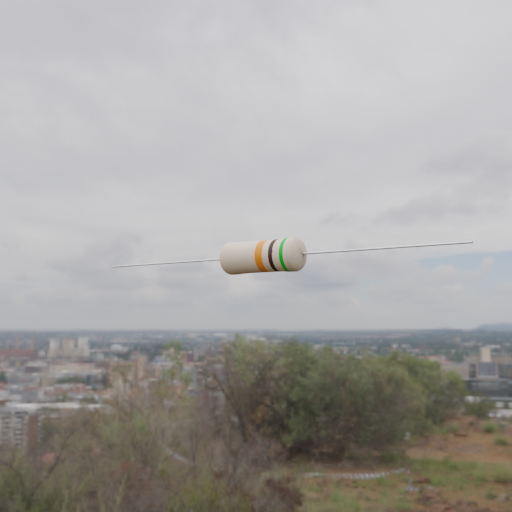
Resistor colour bands (in order): orange, black, green